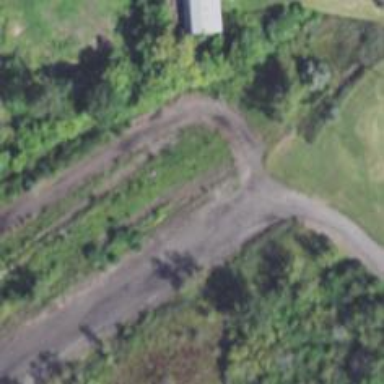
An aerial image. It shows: Disused railway spur.